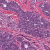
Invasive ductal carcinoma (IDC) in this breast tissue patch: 0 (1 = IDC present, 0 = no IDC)